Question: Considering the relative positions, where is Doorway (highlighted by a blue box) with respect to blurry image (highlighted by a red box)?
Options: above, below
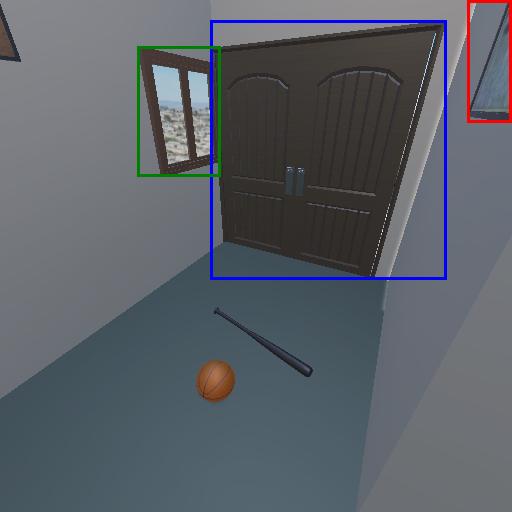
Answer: above